Question: I'm very interested in using GStreamer's iOS framework <URL> for video streaming, but when I add the framework to a blank project and add a few lines of code to take advantage of its powerful features, the final IPA is 27MB. This is just way to big to be adding to my project, what is the best way to go about stripping this down the the bare necessities as I'm sure I'm only using a small percent of the code that is included in the SDK.
Here's a pic showing the package contents of the IPA:

Thanks!
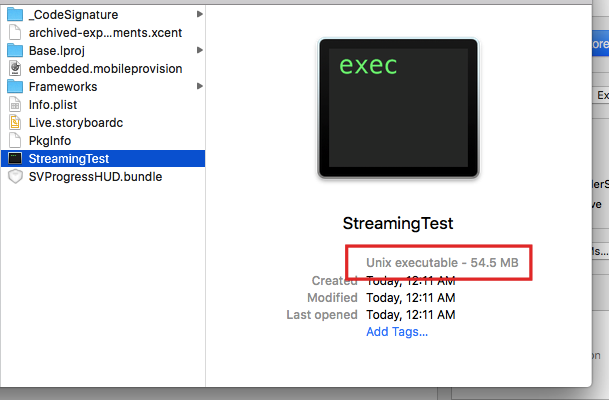
Answer: In the gst_ios_main.h you can disable all the plugins that you don't need (make sure to enable linker optimizations so that unused code is removed). If that's not enough, you can build your own stripped down version of the iOS binaries with <URL>. Just disabling things from gst_ios_main.h should be enough in 99% of the cases though.
Note that by default you'll build applications for multiple architectures, as such the resulting application will be rather large. Depending on your use case you can drop some architectures.
On another note, gstreamer.com is providing an completely outdated version of GStreamer and is in no way related to the GStreamer project. The official website is <URL> .